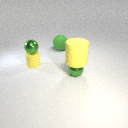
small yellow rubber cylinder below small green metal sphere